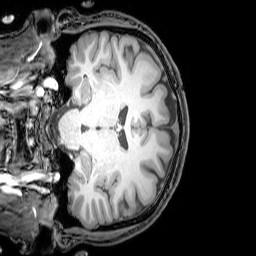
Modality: T1w
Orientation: coronal
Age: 24
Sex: male
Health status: healthy
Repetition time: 0.081 s
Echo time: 0.037 s